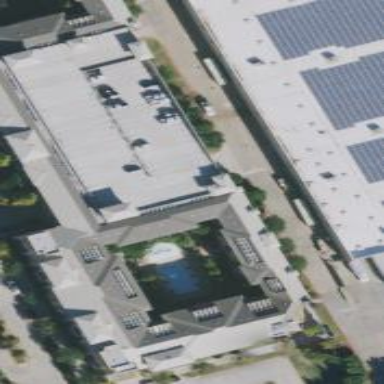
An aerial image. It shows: Multi-storey parking building.